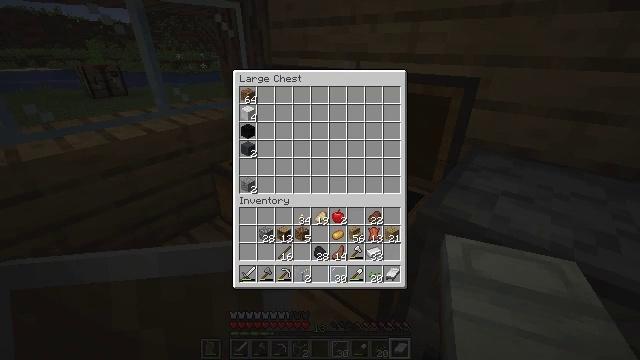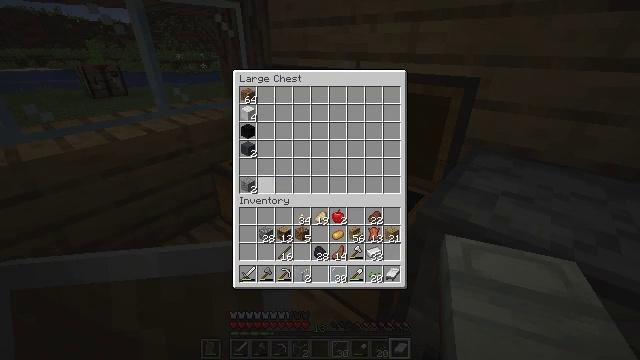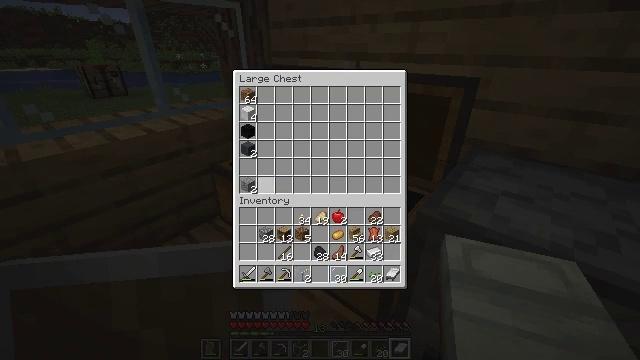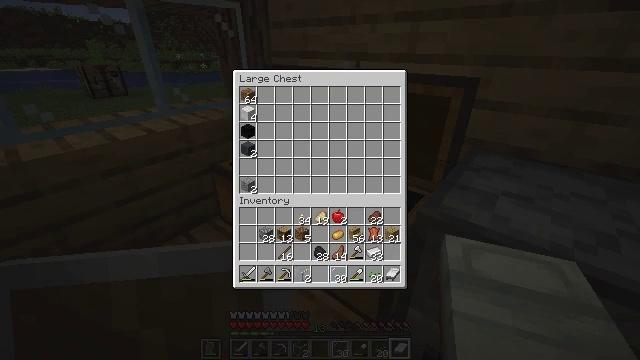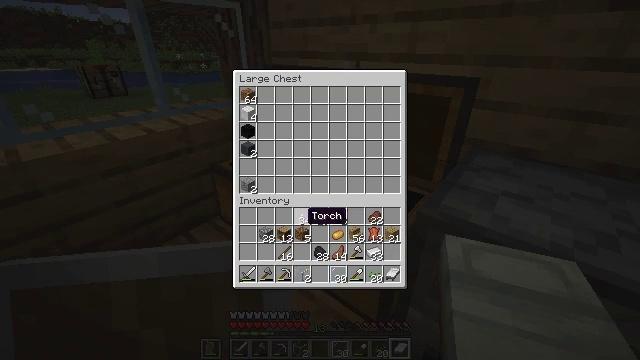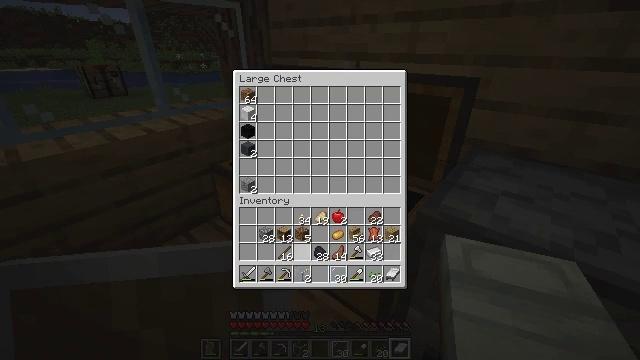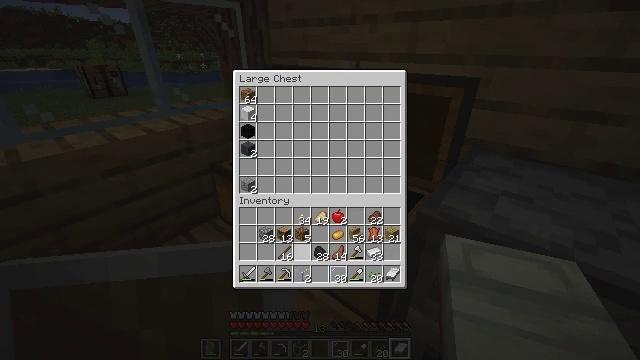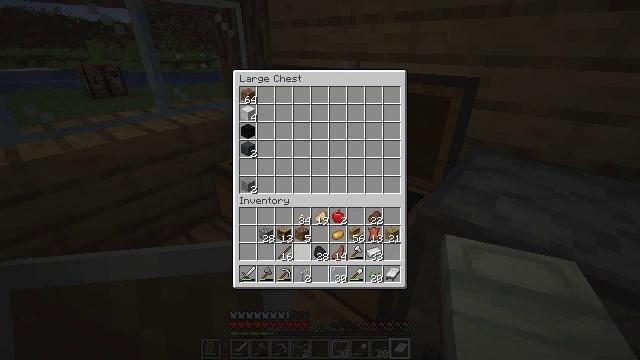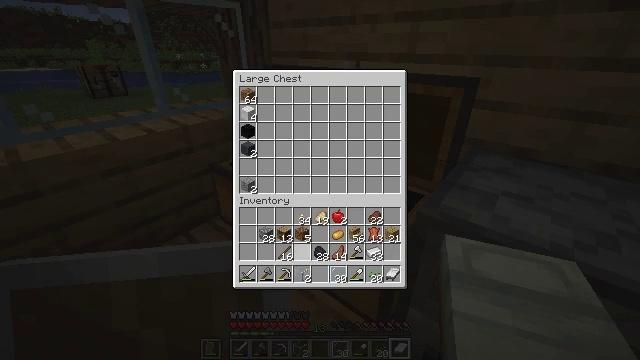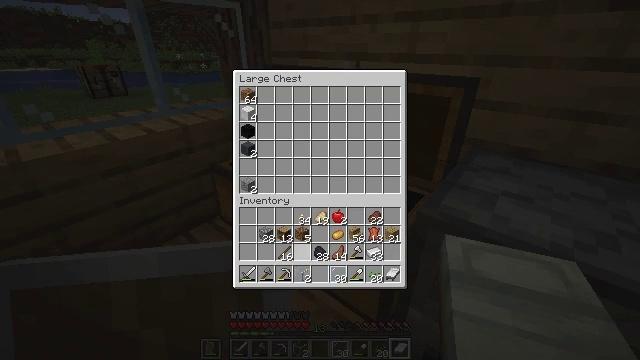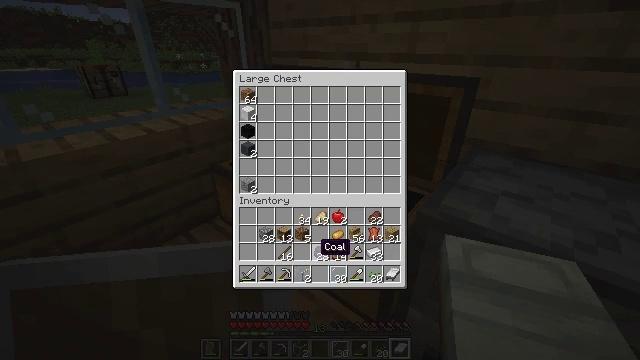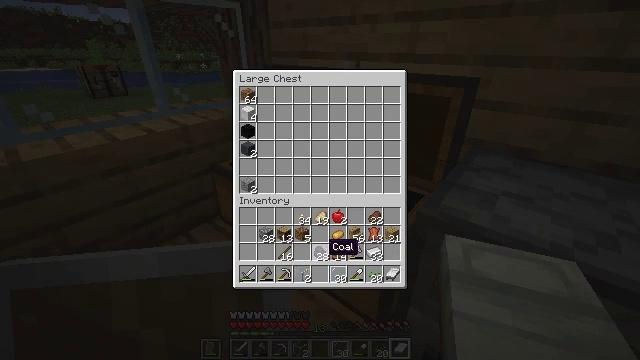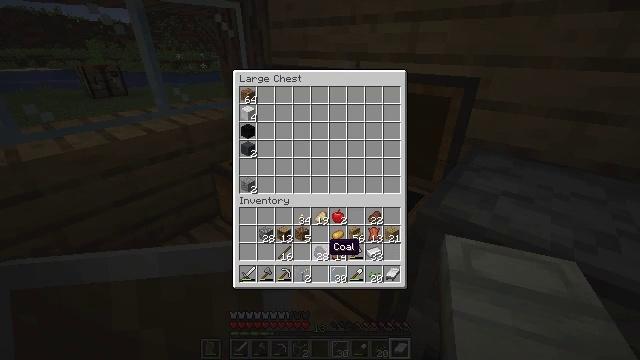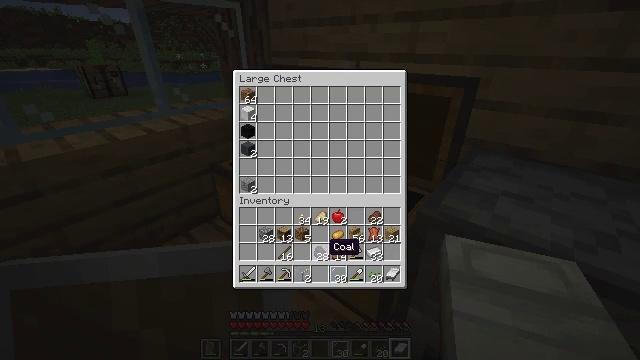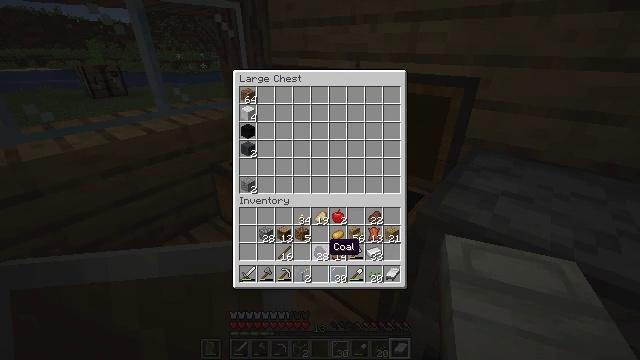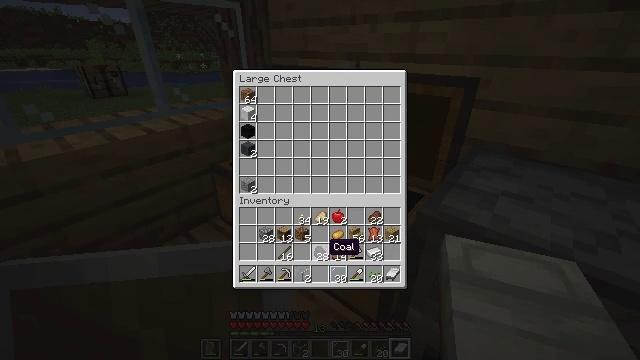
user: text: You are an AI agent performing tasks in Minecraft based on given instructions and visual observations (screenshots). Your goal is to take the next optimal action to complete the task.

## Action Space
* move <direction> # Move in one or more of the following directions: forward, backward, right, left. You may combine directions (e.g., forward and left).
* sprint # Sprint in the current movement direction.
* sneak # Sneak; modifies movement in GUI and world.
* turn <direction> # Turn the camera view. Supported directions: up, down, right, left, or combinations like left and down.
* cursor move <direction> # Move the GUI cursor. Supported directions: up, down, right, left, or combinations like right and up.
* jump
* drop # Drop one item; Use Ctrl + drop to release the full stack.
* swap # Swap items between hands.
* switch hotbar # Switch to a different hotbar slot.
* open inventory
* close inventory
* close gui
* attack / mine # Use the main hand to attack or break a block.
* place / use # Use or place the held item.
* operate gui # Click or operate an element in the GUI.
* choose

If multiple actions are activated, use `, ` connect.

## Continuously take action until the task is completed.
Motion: motion action
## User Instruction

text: Craft an iron hoe.
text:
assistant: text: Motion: cursor move right
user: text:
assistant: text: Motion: no_op
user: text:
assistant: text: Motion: cursor move right and down
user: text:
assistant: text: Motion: cursor move right and down
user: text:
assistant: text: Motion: cursor move down
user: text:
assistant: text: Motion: cursor move down
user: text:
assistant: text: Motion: no_op
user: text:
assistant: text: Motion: no_op
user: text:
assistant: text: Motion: no_op
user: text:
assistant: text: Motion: no_op
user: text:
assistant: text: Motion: cursor move right
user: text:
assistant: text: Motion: no_op
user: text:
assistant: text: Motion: no_op
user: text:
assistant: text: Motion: no_op
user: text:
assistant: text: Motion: no_op
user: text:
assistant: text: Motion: no_op
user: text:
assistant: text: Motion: no_op
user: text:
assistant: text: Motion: no_op
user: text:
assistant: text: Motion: cursor move up
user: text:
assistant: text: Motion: cursor move up
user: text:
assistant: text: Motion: cursor move up
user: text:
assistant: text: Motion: no_op
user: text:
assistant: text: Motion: no_op
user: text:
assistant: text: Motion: no_op
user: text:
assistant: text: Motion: no_op
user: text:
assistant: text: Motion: cursor move down
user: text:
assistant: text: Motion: cursor move down
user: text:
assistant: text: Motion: cursor move down
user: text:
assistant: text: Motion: no_op
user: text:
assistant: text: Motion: no_op